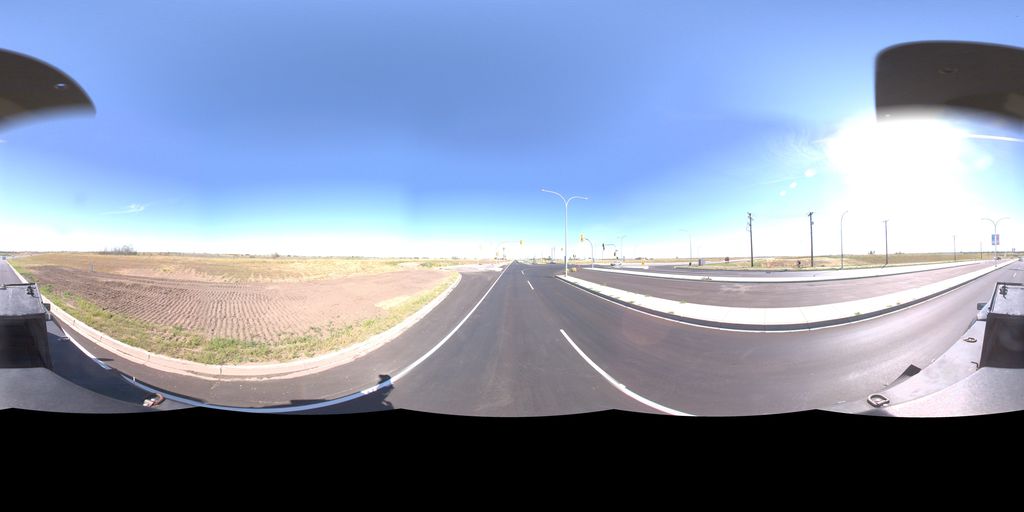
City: saskatoon